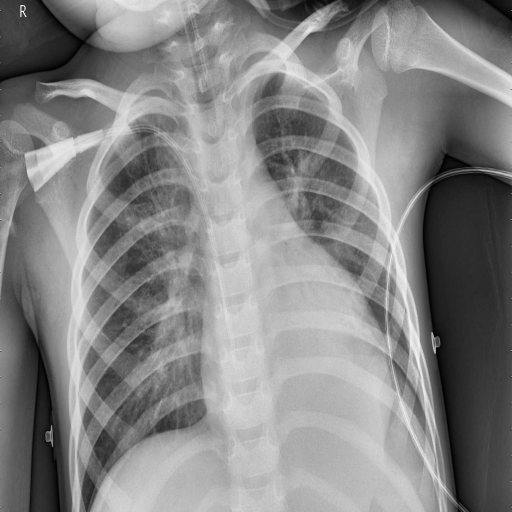
Finding: PNEUMONIA